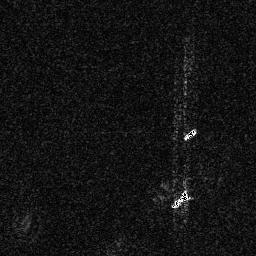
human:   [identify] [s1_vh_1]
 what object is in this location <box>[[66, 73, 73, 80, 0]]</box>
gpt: <ref>1 small ship at the bottom right</ref>

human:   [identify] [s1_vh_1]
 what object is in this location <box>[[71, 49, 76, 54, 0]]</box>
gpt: <ref>1 small ship at the right</ref>